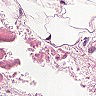
Metastatic tissue present: no